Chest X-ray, PA view. Patient: 14 years old, sex M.
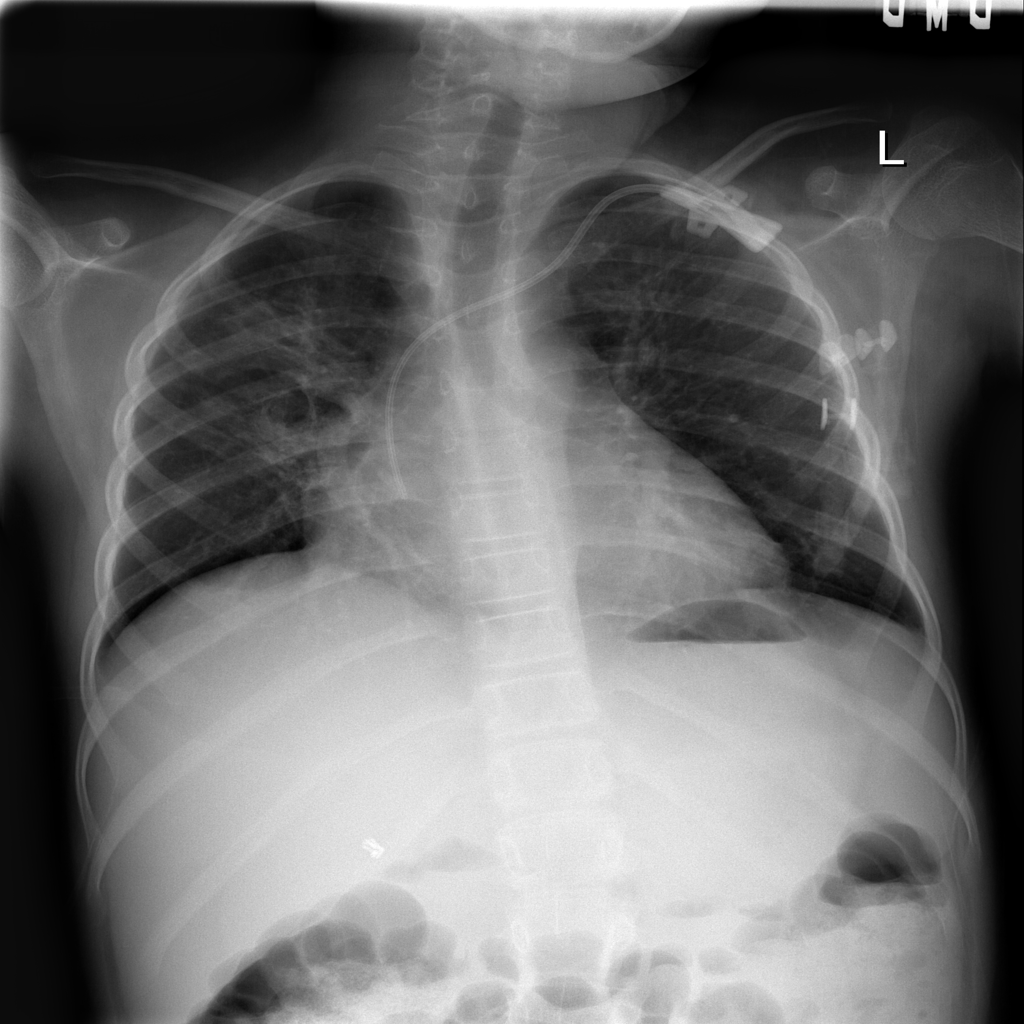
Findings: Infiltration